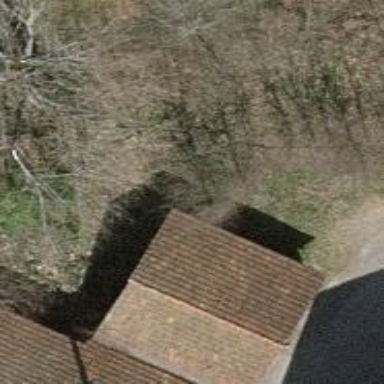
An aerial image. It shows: Simple house.